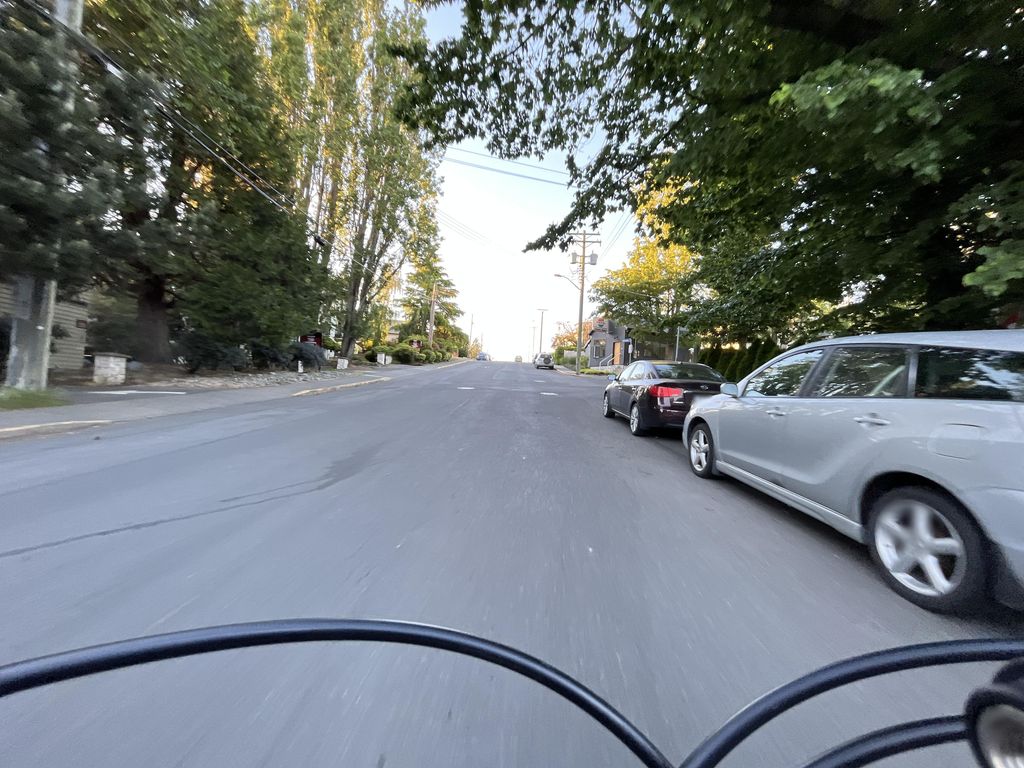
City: victoria